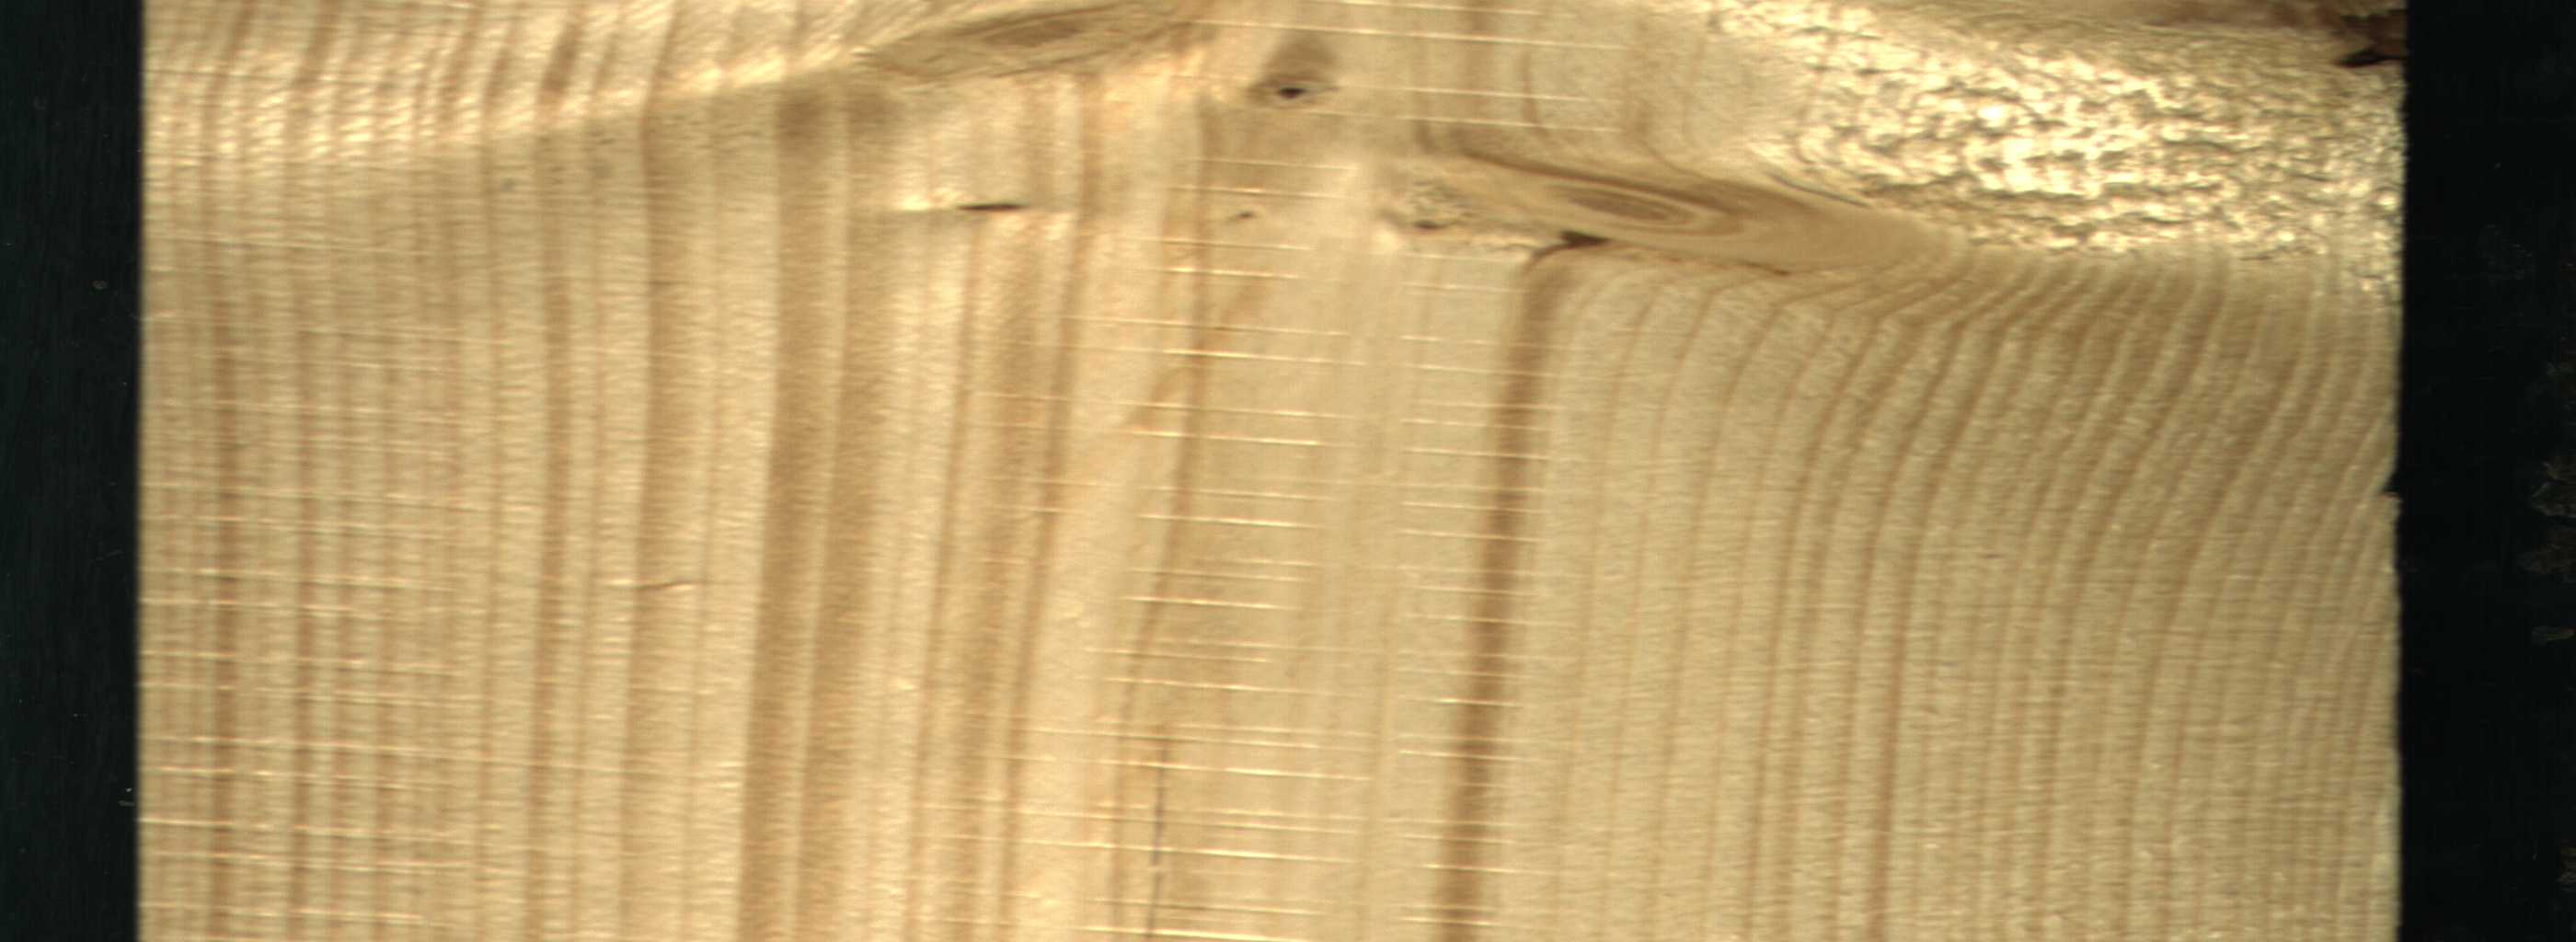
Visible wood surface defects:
Quartzity
Crack
Knot_missing
Live_Knot
Live_Knot
Live_Knot